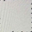
Piece: xx